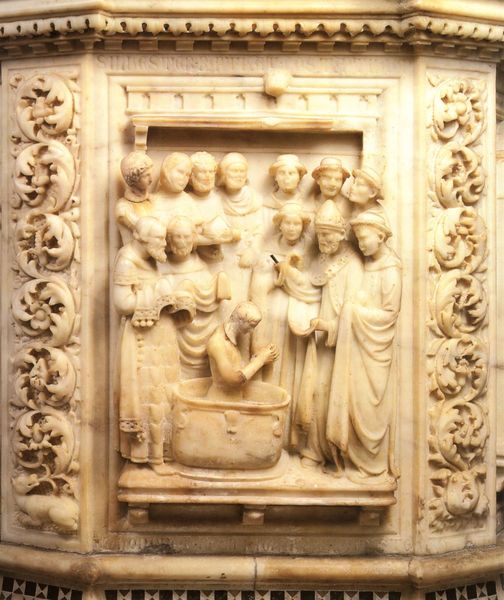
Titel: Taufbecken im Baptisterium von Florenz
Künstler: Orcagna
Standort: Florenz, Baptisterium (EU - I - Toskana)
Schlagwörter: gestein, nackt, gelb, menschen, frau, hut, hüte, marmor, männer, tuch, ornament, versammlung, mütze, johannes, rahmen, stein, gewand, pflanzen, krone, balkon, relief, schrift, zuschauer, schriftzug, könig, papst, detail, ornamente, foto, bad, becken, knien, mosaik, beten, gebet, wanne, schnörkel, kanzel, jesus, mönch, mönche, fresko, taufe, akanthus, taufbecken, akkanthus, täufling